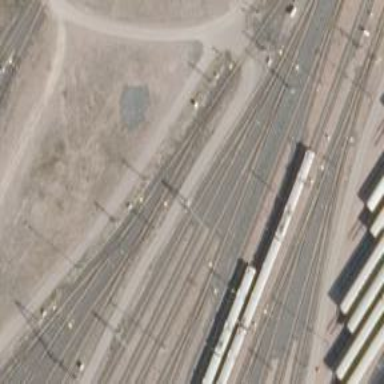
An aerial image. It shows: Railway signal.